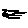
Label: zigzag